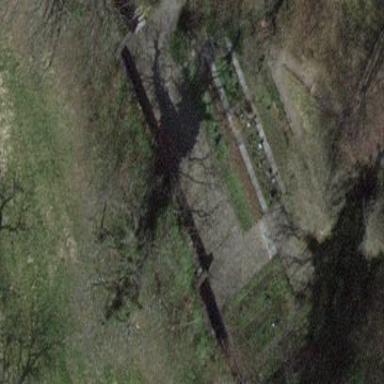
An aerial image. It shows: Cemetery.